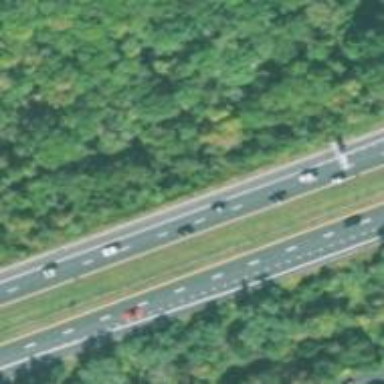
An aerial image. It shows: Asphalt motorway.